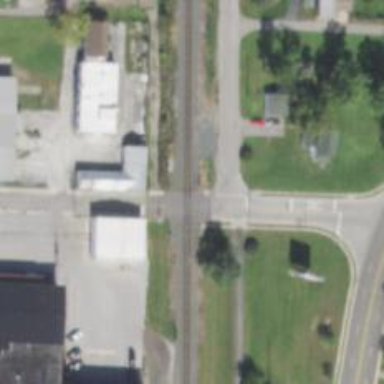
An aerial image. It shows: Crossing for the railway.